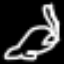
Label: frog